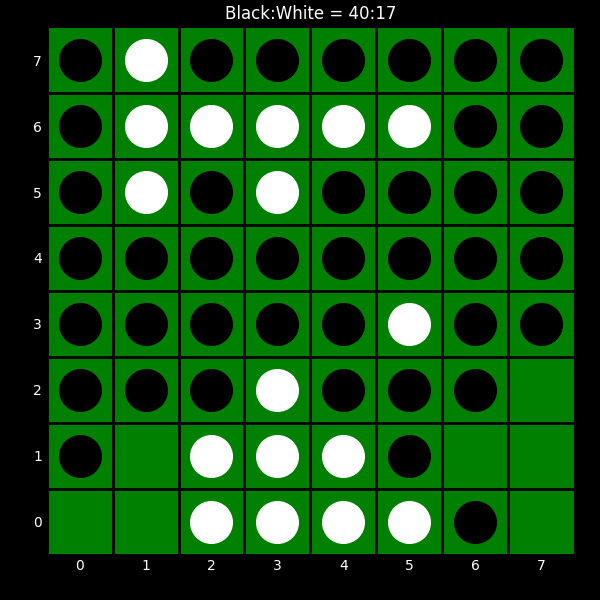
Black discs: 40
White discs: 17